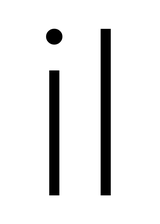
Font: Inter_ExtraLight